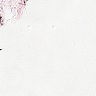
Metastatic tissue present: no